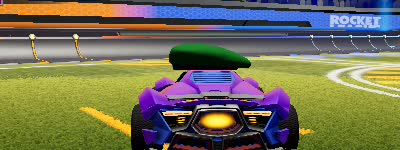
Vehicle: werewolf